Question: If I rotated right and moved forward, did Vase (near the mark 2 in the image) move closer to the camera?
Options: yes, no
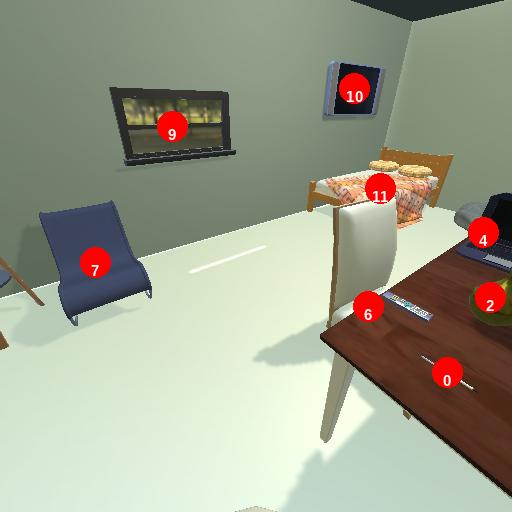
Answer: yes